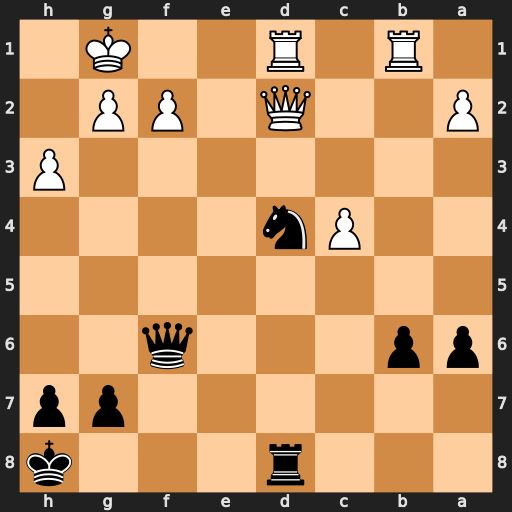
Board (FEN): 3r3k/6pp/pp3q2/8/2Pn4/7P/P2Q1PP1/1R1R2K1
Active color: b
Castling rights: -
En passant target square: -
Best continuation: Nf3+ gxf3 Rxd2 Rxd2 Qg5+ Kf1 Qxd2